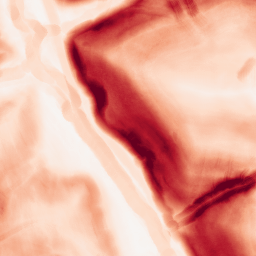
Category: morphological
Decomposition family: morphological_gradient
Decomposition parameters: size: 7
shape: disk
Upsampling method: fft_zeropad
Upsampling parameters: scale: 4
Upsampling scale: 4